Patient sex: F
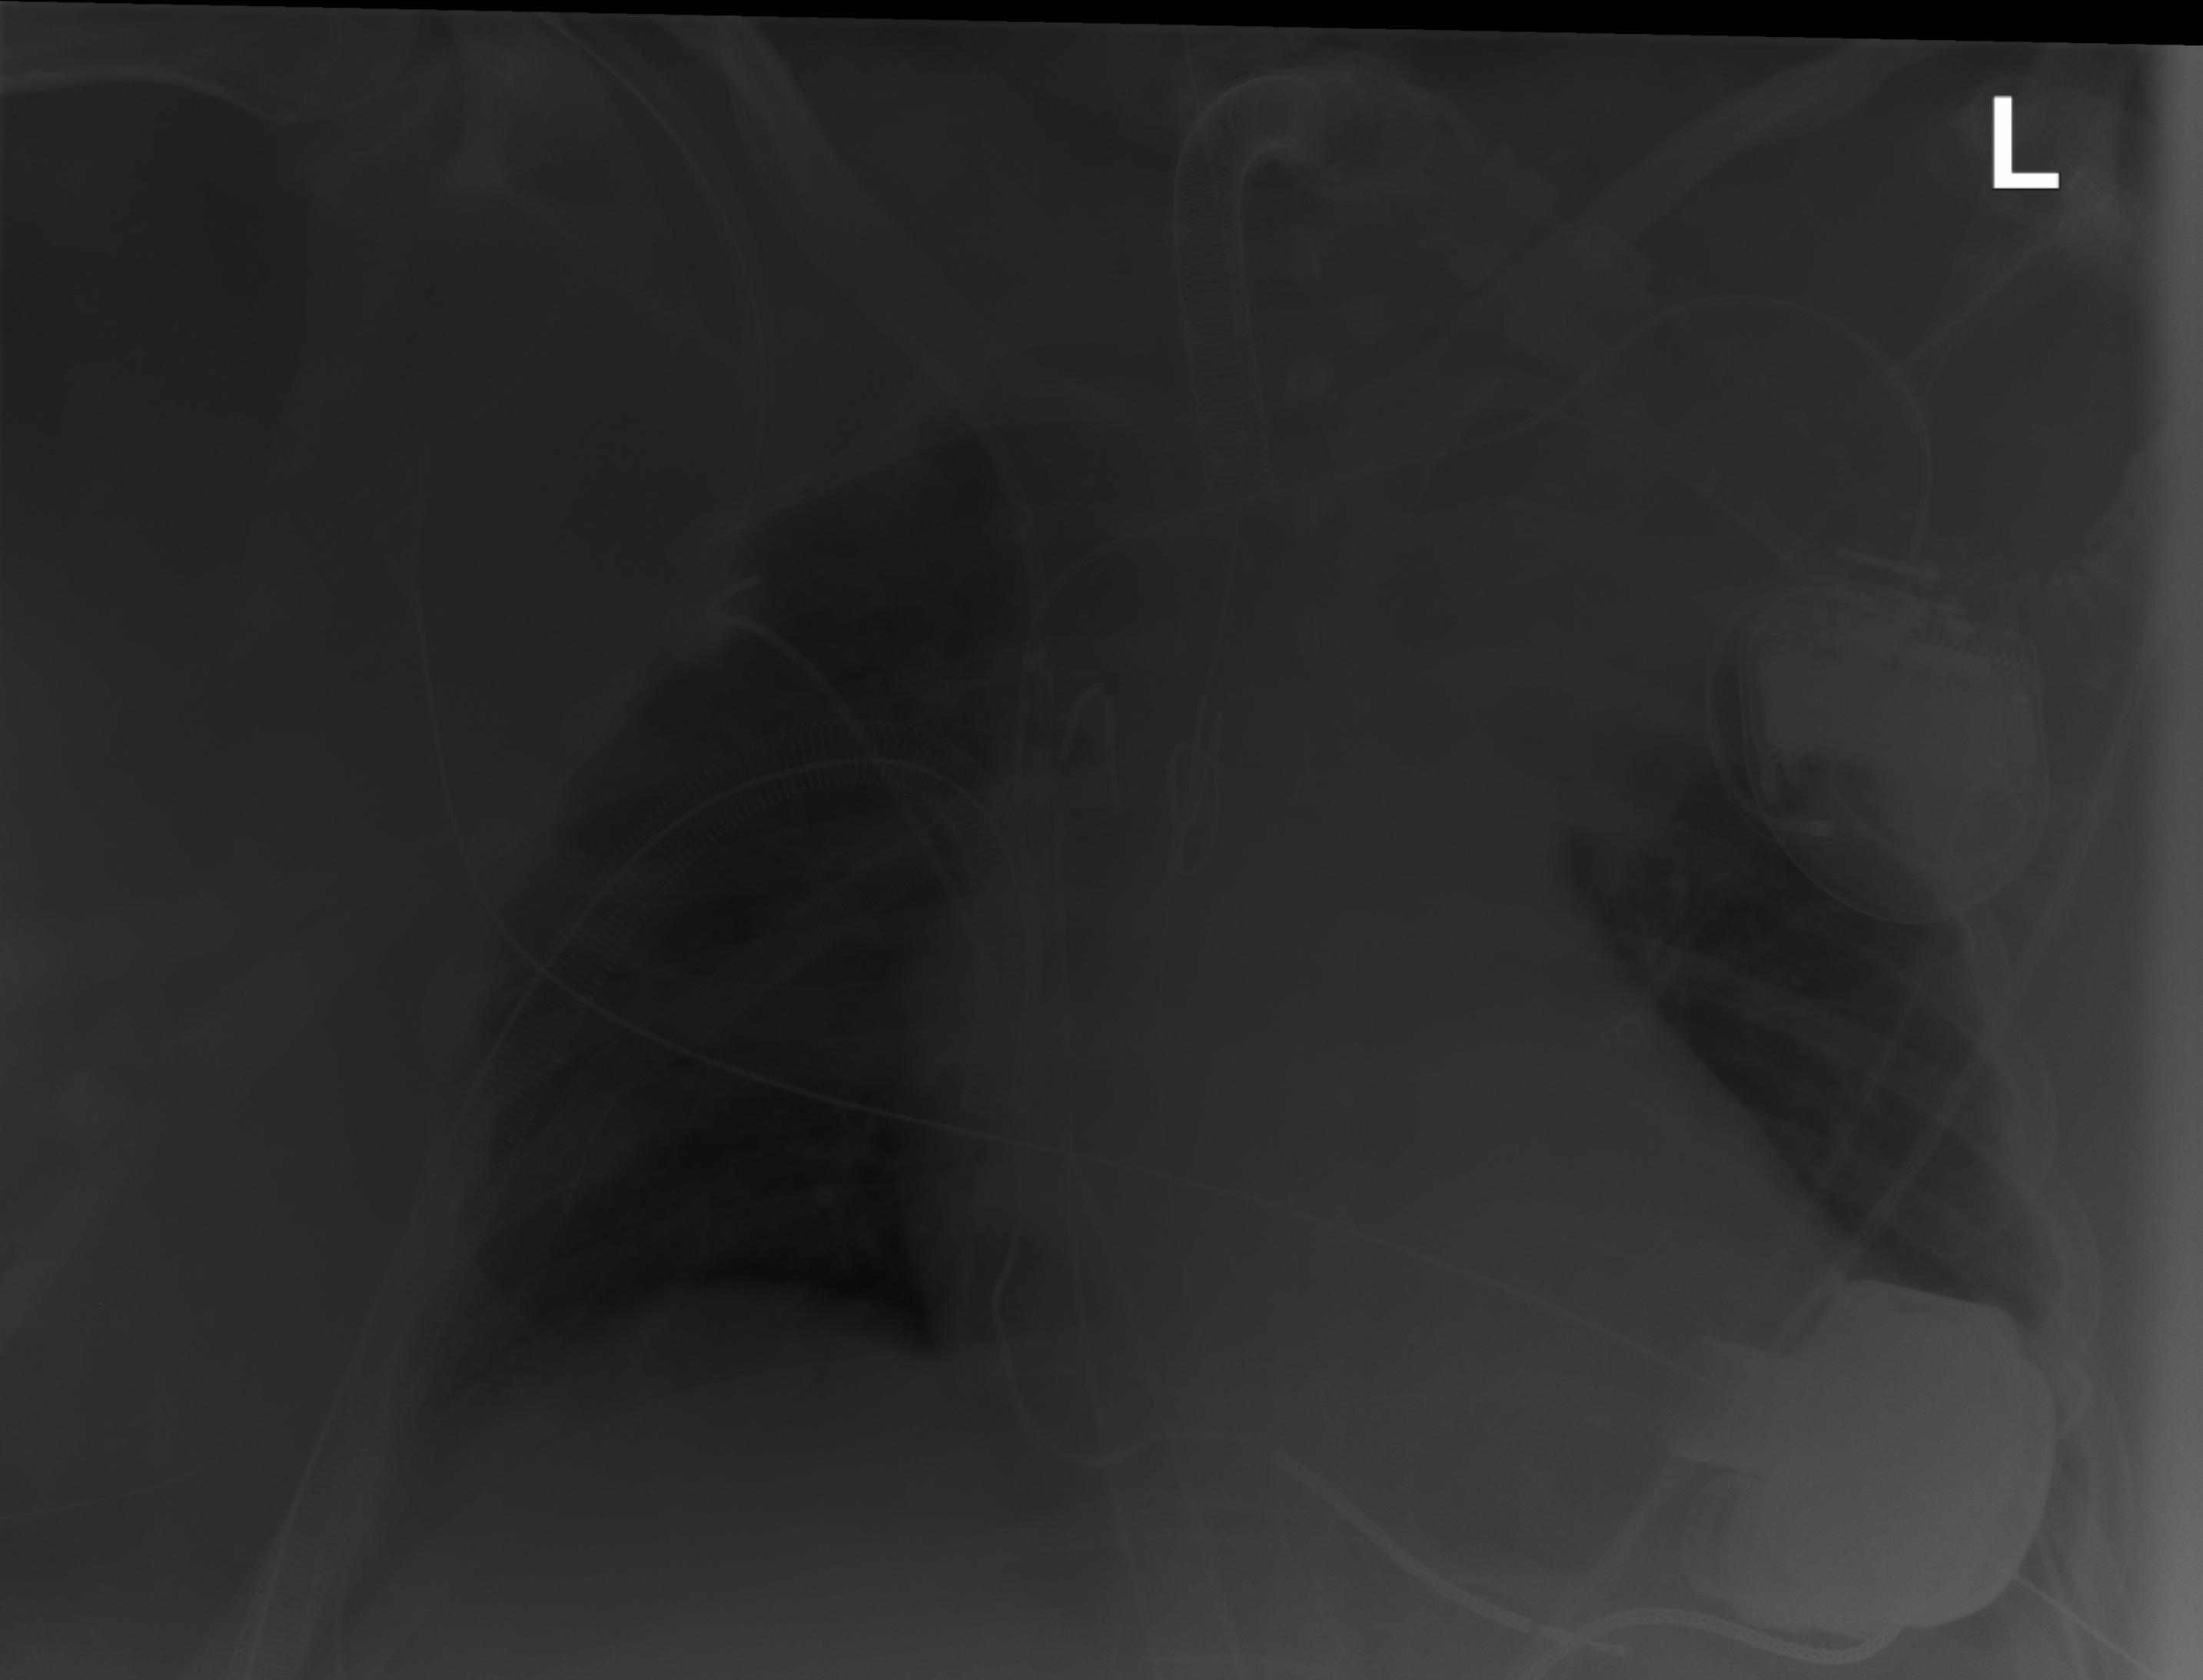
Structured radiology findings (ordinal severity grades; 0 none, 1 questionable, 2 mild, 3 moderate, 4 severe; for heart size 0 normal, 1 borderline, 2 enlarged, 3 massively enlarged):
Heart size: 2
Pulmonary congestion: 2
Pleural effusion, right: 1
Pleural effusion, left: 1
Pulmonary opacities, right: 1
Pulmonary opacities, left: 1
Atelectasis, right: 1
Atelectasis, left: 4